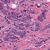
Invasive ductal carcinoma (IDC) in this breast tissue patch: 1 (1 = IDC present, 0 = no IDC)